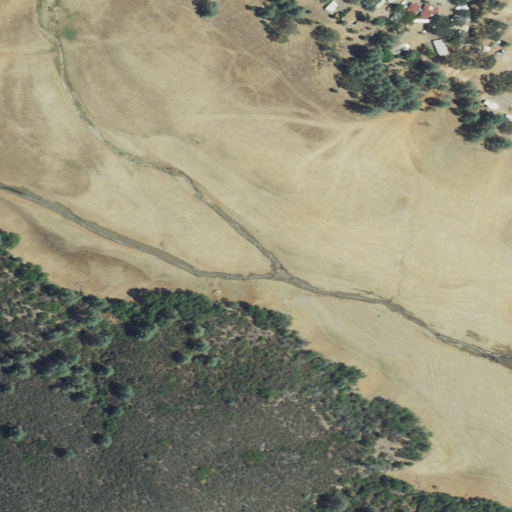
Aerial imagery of valley in California named Wheeler Gulch containing grassland, shrub, mixed forest, herbaceous wetlands, evergreen forest, open development, low intensity development, and medium intensity development